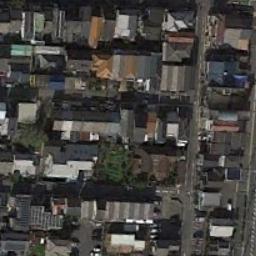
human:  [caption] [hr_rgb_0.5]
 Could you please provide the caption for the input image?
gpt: The houses are very dense .

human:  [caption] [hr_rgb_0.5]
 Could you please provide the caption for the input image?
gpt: A dense residential area has lots of houses with different colors of roofs .

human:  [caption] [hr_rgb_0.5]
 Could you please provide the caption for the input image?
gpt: The dense residential is next to the road with some cars .

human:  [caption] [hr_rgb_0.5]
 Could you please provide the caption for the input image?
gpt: There are many roads and neatly arranged houses and trees and many vehicles in densely populated areas .

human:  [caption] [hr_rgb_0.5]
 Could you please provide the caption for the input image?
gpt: There are buildings of different colors on a dense residential area .